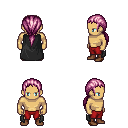
a pixel art fantasy rpg character, male body template, human, tanned skin, black cape, red pants, pink ponytail hairstyle, brown shoes, four views (front, back, left, right), 2x2 character sprite sheet, small pixel art, hard edges, no anti-aliasing